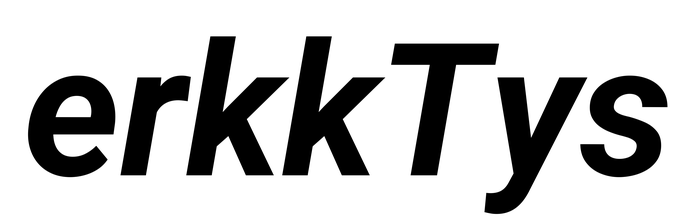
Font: Roboto-Italic_Bold_Italic